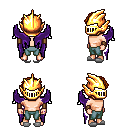
a pixel art fantasy rpg character, male body template, human, light skin, purple wings, teal pants, brunette curly afro hairstyle, gold helm, leather bracers, white slippers, four views (front, back, left, right), 2x2 character sprite sheet, small pixel art, hard edges, no anti-aliasing